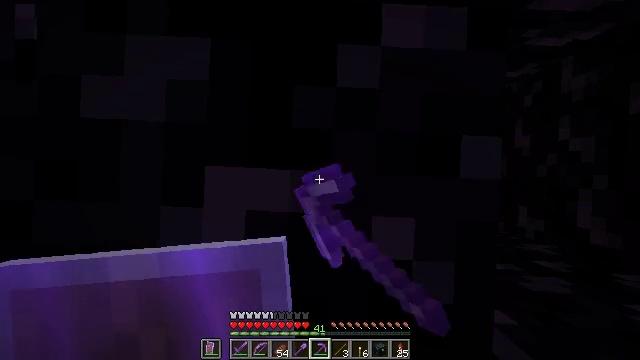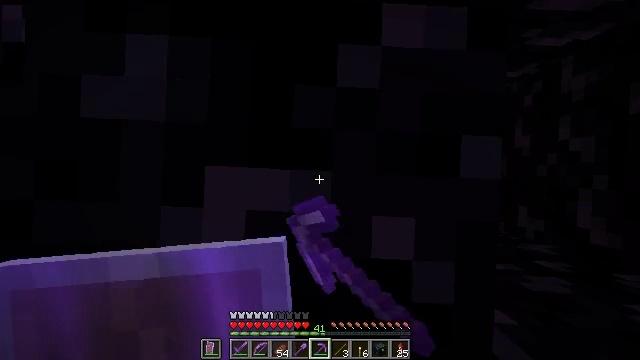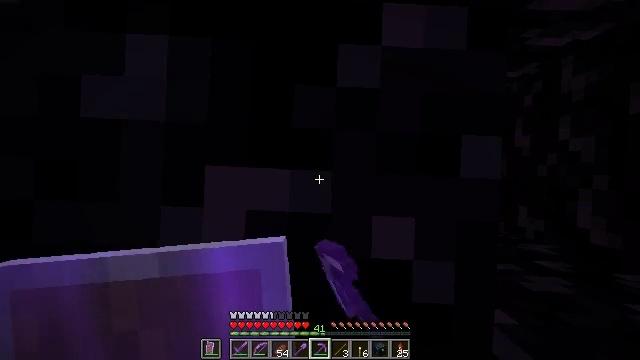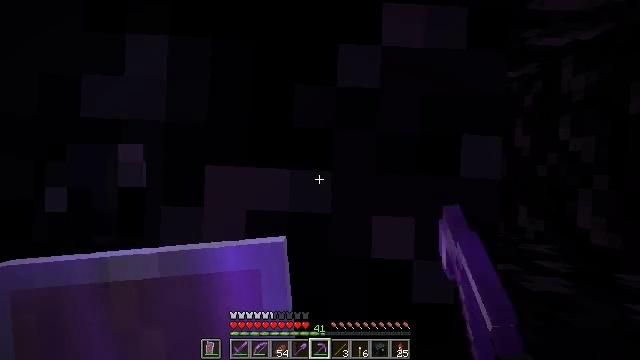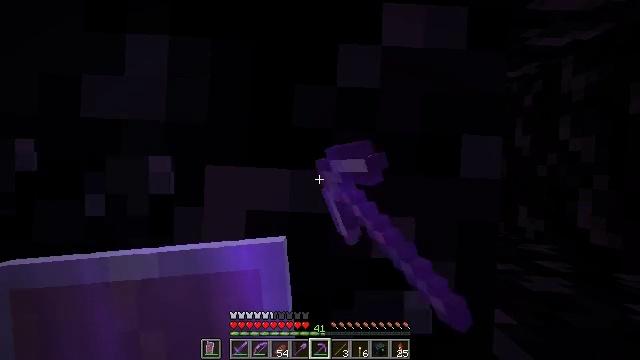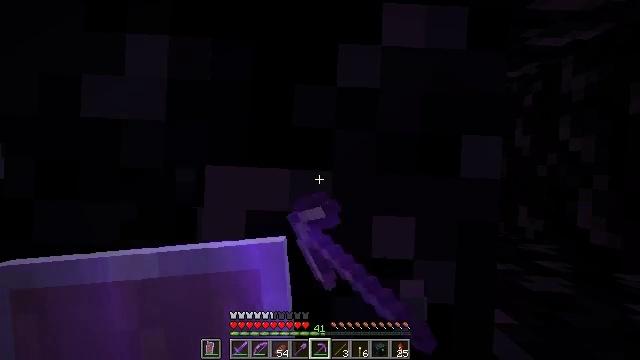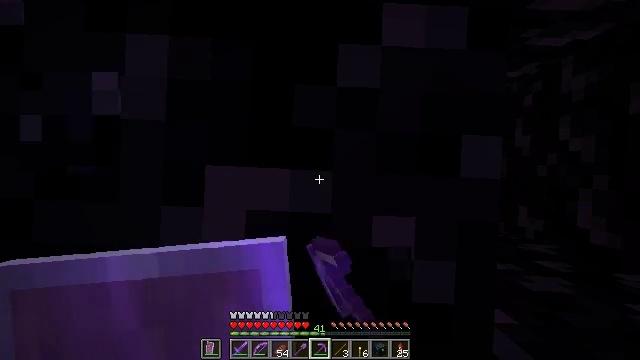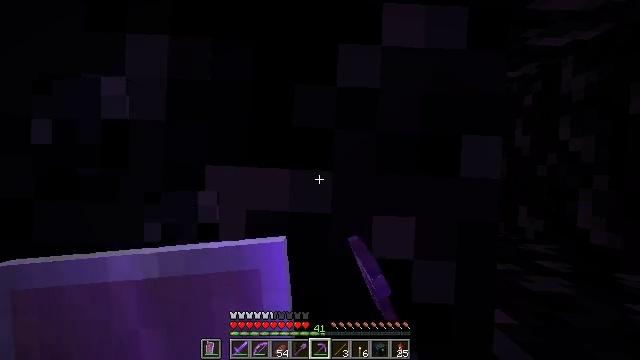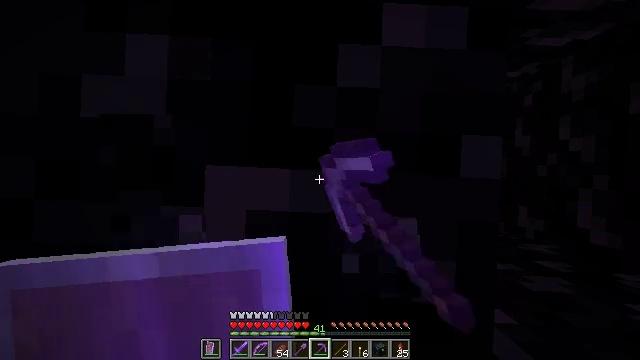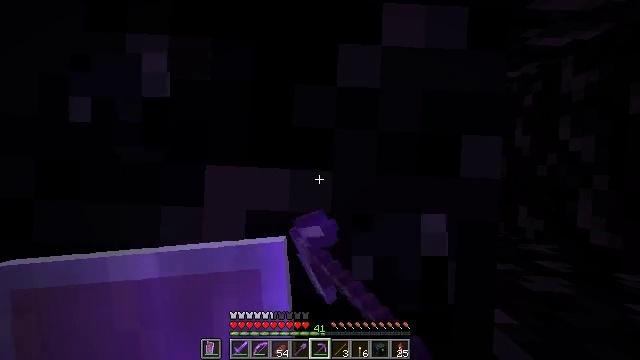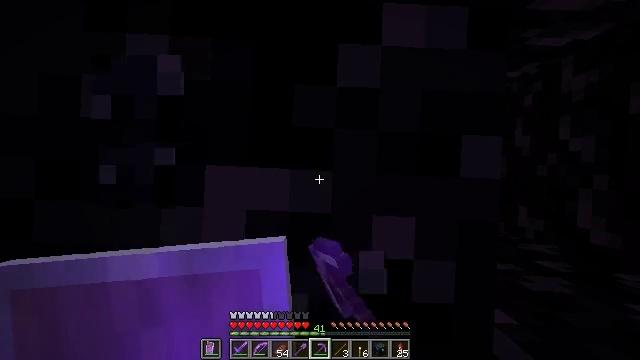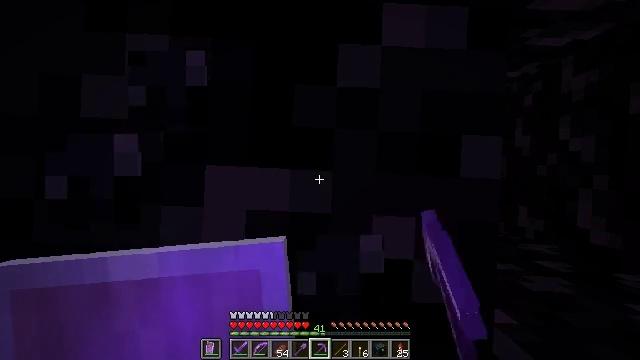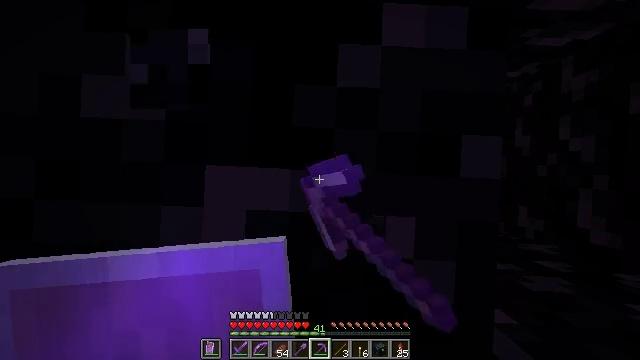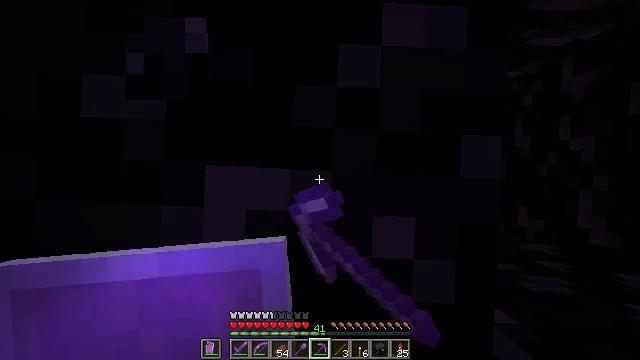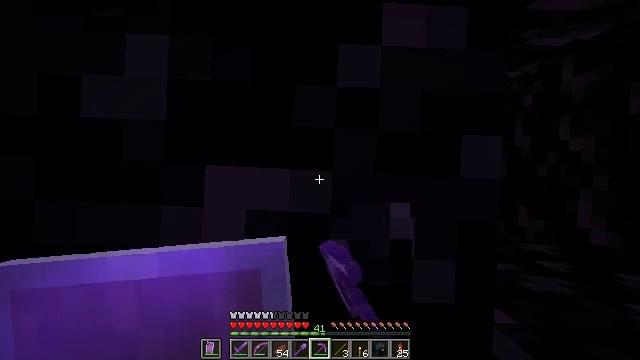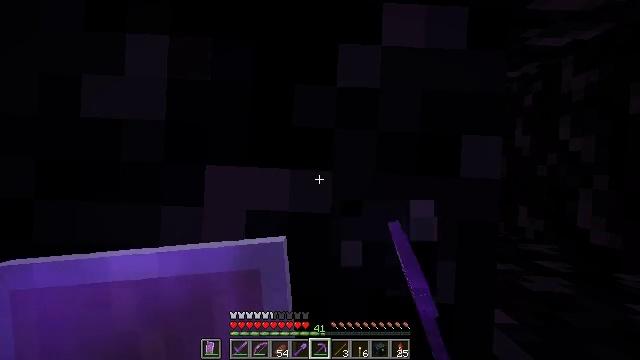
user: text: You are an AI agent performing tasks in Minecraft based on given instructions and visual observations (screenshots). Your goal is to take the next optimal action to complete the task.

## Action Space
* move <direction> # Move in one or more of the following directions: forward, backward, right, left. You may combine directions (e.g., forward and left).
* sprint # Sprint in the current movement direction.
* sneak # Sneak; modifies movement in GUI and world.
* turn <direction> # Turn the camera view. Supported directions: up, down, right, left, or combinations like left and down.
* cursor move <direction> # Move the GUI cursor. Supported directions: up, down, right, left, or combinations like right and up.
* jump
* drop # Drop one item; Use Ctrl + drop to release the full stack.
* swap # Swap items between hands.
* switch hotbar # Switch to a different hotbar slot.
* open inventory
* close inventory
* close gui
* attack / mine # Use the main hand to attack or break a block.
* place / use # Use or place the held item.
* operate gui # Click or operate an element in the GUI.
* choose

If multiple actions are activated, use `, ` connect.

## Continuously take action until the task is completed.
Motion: motion action
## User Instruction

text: Break the obsidian using a diamond or netherite pickaxe.
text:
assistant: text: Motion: attack / mine
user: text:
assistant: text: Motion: attack / mine
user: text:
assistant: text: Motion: attack / mine
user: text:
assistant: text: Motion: attack / mine
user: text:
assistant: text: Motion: attack / mine
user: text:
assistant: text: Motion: attack / mine
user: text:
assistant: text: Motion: attack / mine
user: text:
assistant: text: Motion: attack / mine
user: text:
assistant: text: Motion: attack / mine
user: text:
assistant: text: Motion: attack / mine
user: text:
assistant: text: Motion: attack / mine
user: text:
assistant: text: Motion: attack / mine
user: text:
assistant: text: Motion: attack / mine
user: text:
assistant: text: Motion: attack / mine
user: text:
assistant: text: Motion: attack / mine
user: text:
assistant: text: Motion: attack / mine
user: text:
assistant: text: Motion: attack / mine
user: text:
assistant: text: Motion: attack / mine
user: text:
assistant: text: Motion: attack / mine
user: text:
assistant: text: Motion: attack / mine
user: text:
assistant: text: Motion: attack / mine
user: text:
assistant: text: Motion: attack / mine
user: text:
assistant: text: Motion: attack / mine
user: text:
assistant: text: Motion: attack / mine
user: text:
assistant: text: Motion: attack / mine
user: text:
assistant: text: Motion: attack / mine
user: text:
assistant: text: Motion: attack / mine
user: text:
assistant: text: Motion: attack / mine
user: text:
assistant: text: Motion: attack / mine
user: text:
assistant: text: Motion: attack / mine